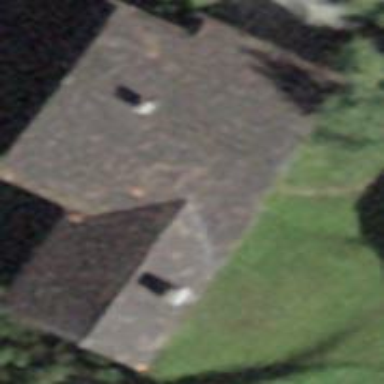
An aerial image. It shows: Building with tile roof.